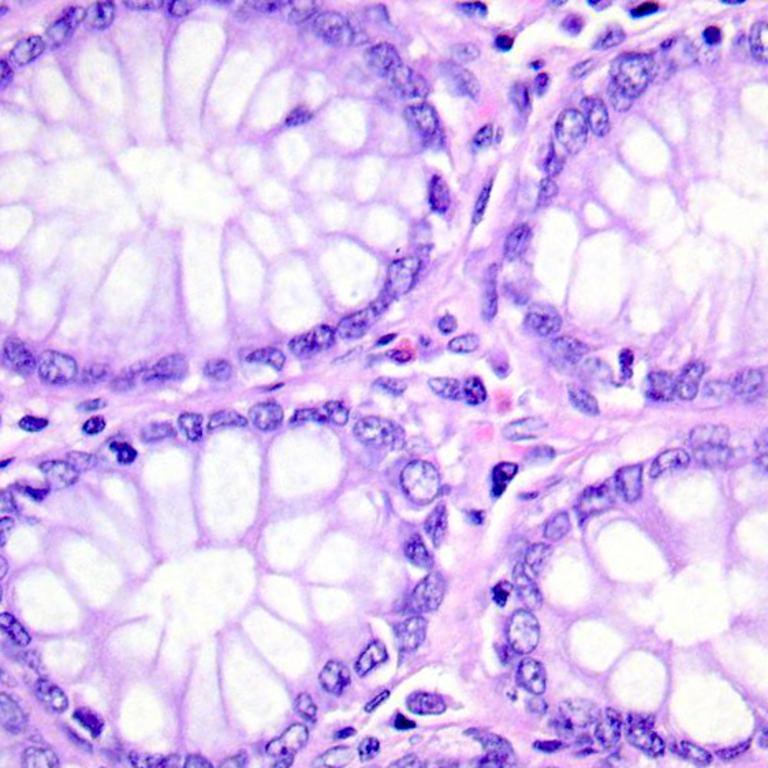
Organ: colon
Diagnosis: benign